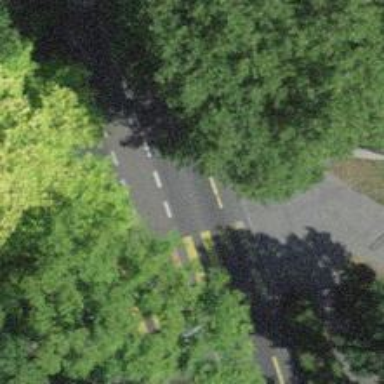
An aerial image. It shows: Primary highway with asphalt surface and designated cycle lane.